Interaction volume radius: 5 \u00c5
Interaction volume height: 30 \u00c5
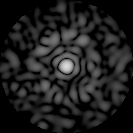
Disorder parameter: 0.7943